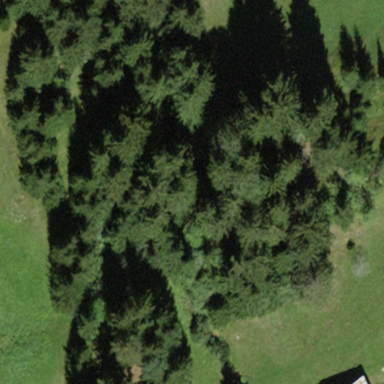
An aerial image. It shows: Forest dominated by needle-leaved trees.